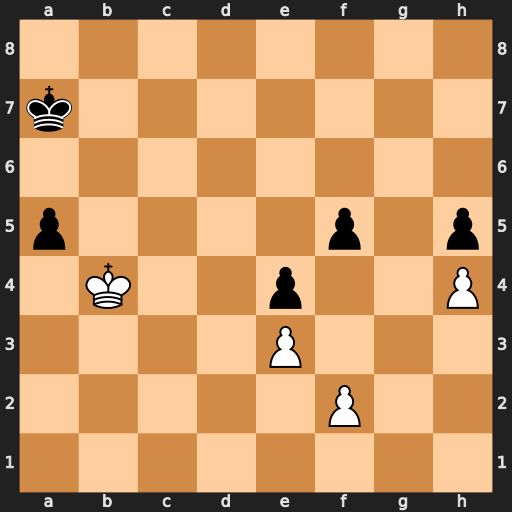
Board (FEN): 8/k7/8/p4p1p/1K2p2P/4P3/5P2/8
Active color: w
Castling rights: -
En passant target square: -
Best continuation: Kxa5 Kb7 Kb5